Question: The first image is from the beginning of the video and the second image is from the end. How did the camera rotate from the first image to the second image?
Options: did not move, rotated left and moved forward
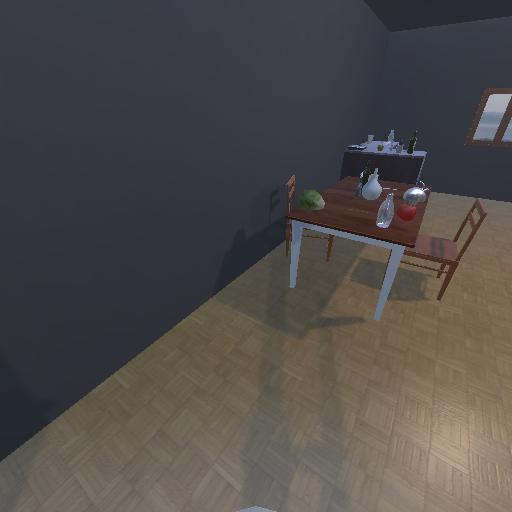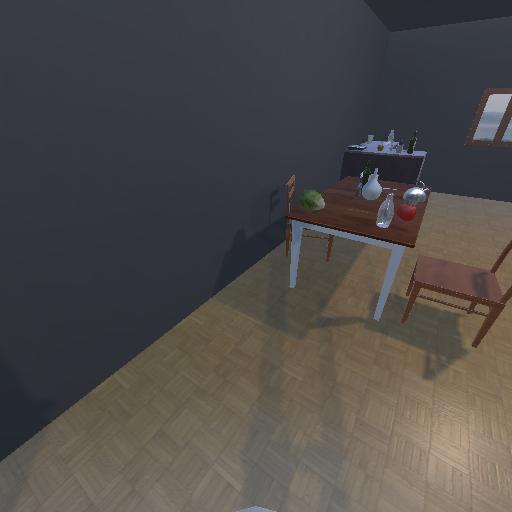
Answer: did not move